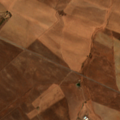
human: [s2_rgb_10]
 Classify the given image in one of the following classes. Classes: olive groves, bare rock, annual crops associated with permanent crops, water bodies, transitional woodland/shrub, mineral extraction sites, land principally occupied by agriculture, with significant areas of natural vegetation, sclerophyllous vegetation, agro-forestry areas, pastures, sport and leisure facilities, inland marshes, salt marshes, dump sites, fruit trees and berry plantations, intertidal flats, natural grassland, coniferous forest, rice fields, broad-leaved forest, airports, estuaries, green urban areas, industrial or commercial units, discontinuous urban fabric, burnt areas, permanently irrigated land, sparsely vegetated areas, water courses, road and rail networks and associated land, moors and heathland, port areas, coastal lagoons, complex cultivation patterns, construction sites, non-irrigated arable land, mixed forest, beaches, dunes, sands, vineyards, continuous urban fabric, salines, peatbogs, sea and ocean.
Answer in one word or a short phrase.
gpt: non-irrigated arable land